Interaction volume radius: 5 \u00c5
Interaction volume height: 10 \u00c5
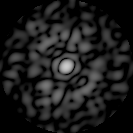
Disorder parameter: 0.8474